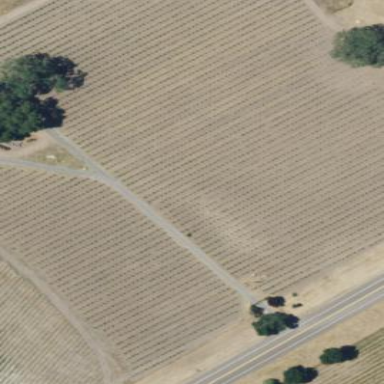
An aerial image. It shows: Vineyard growing grapes.